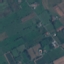
Land use / land cover class: Pasture